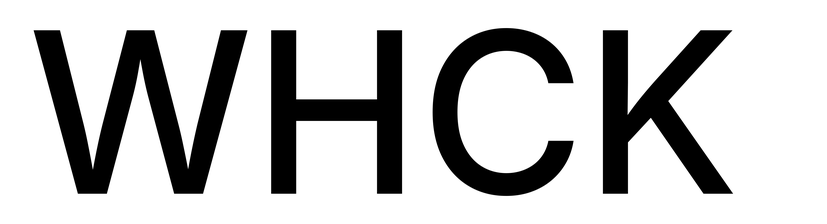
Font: Inter_Medium